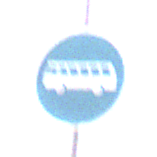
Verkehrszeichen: Busssonderstreifen
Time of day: MorningAfternoon
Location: Outdoor (Nature)
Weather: Overcast
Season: NotSpecified
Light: Natural